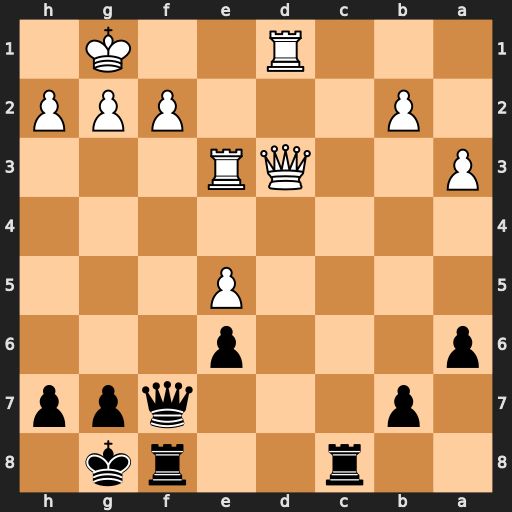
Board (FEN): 2r2rk1/1p3qpp/p3p3/4P3/8/P2QR3/1P3PPP/3R2K1
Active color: b
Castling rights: -
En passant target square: -
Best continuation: Qxf2+ Kh1 Rc2 Rg3 Rd2